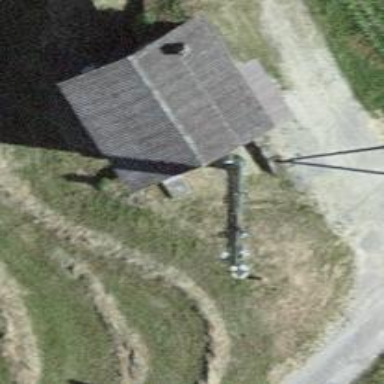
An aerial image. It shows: Man-made mast used for communication purposes.